Current action and preconditions to check: trajectory_clear

Your task: For each precondition in the list above, predict whether it will hold at this action.

Consider the current scene as observed from the mobile robot's camera, and analyze the predicted future states of all dynamic agents (e.g., people, animals, vehicles, or any moving entities) within the NEXT SECOND.

IMPORTANT: Only answer "very likely" if you are absolutely certain—based on strong, clear evidence—that a dynamic agent will violate the precondition in the predicted future state. Do NOT answer "very likely" for unlikely, ambiguous, or low-probability risks.

Ask yourself for each precondition: Is there a high probability, with clear and convincing evidence, that the predicted future states of any dynamic agent will interfere with the predicted future state of the currently executing action within the NEXT SECOND, causing that precondition to fail?

Assess the risk level based on these predictions. Use "likely" or "very likely" if motions create a clear risk of interference.

Use "neutral" or "improbable" if agents are nearby but their predicted paths are clearly diverging or non-conflicting.

Failure Risk Categories: "very improbable", "improbable", "neutral", "likely", "very likely"

Answer Format: Output ONLY the probability_of_failure value from these categories: "very improbable", "improbable", "neutral", "likely", "very likely"

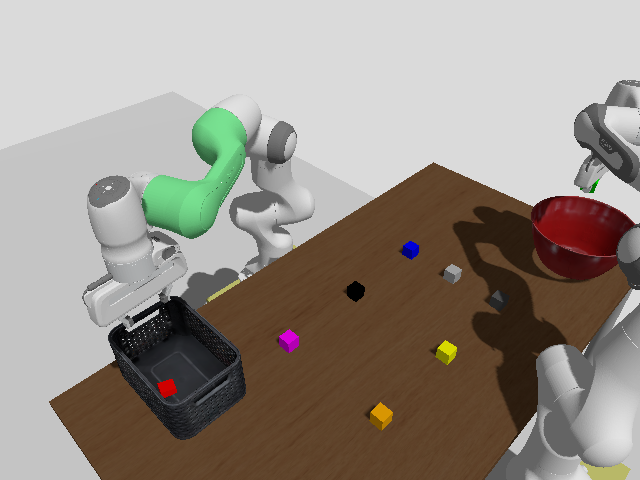

Answer: very improbable